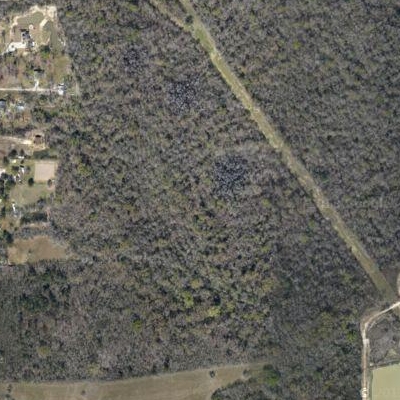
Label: Forest